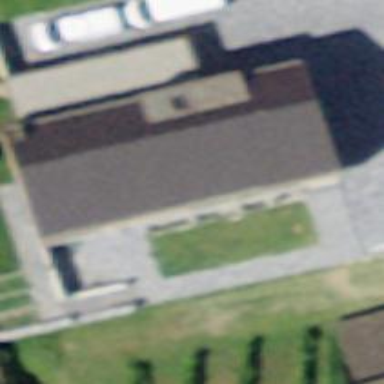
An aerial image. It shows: Commercial building.